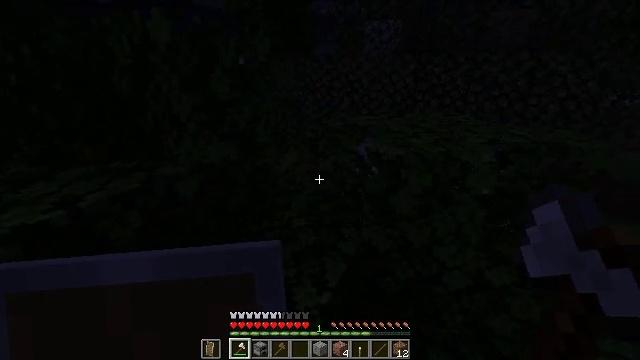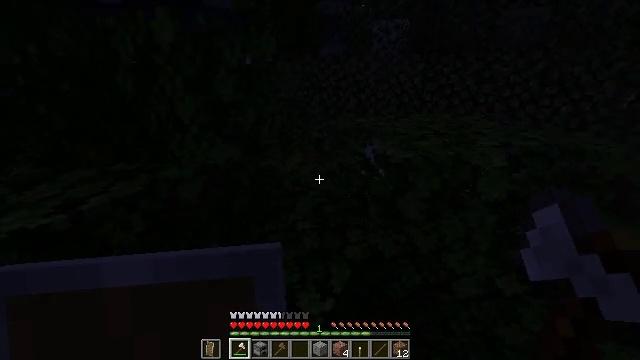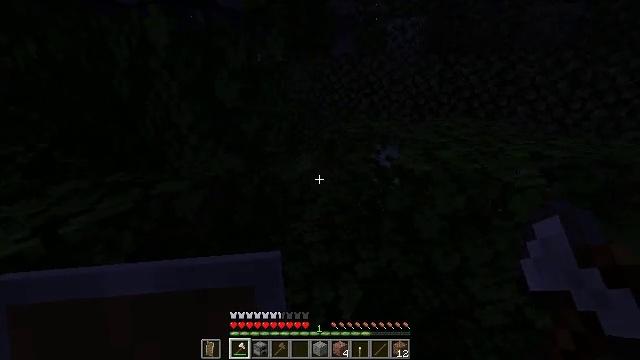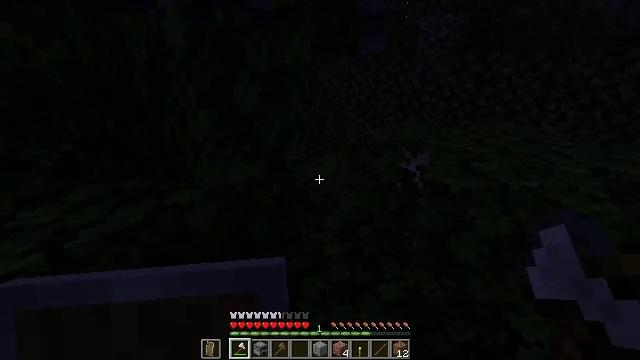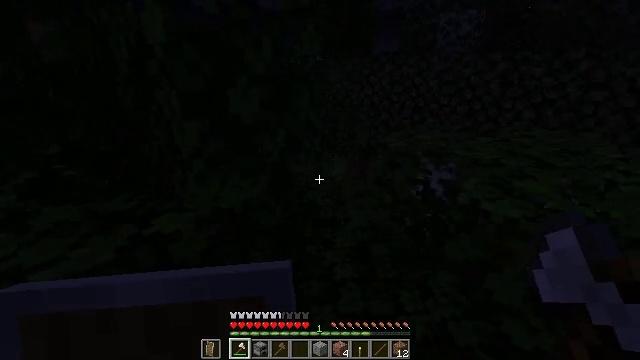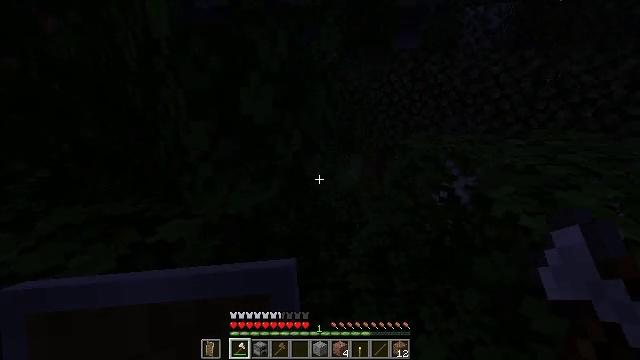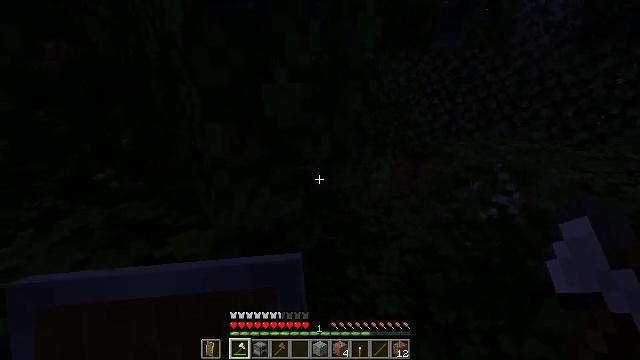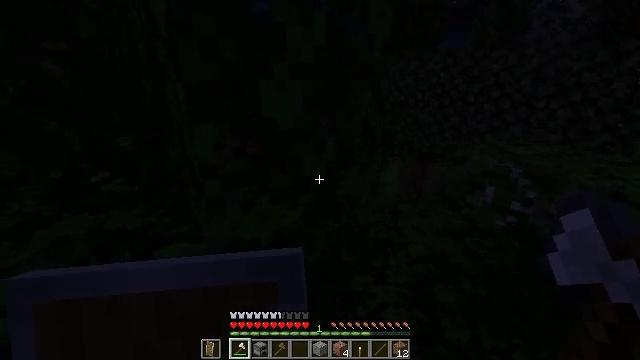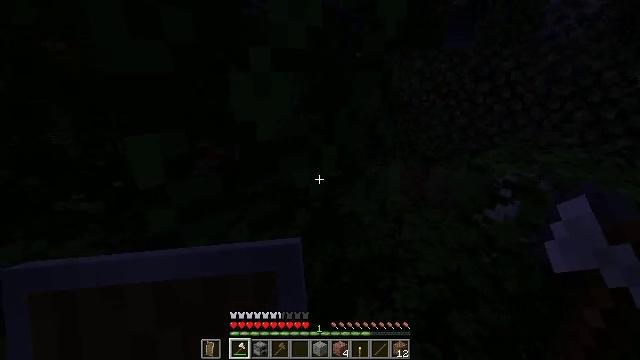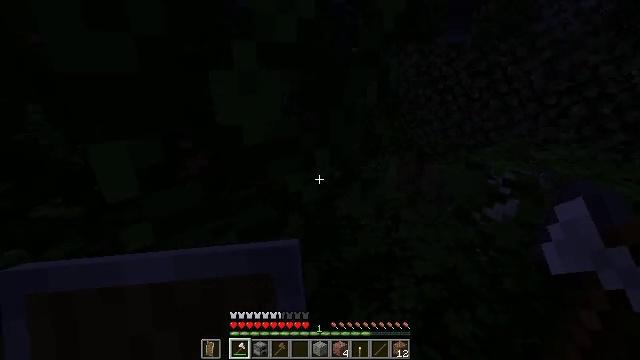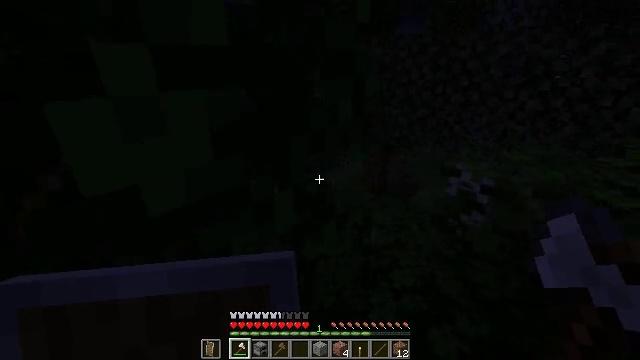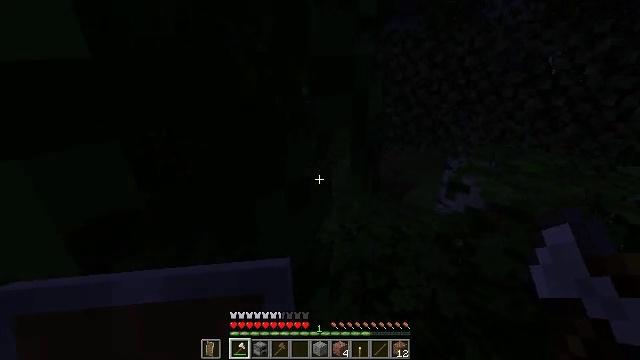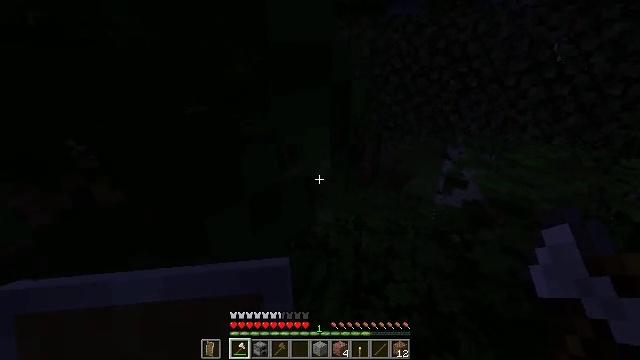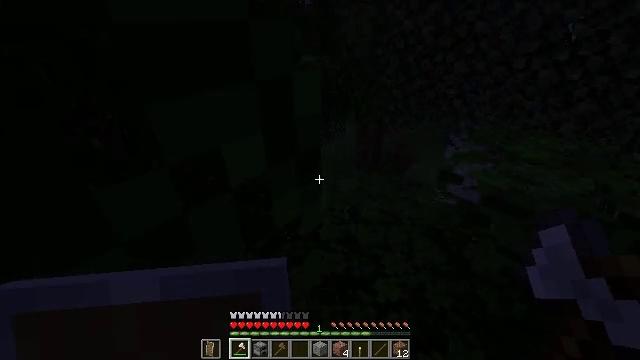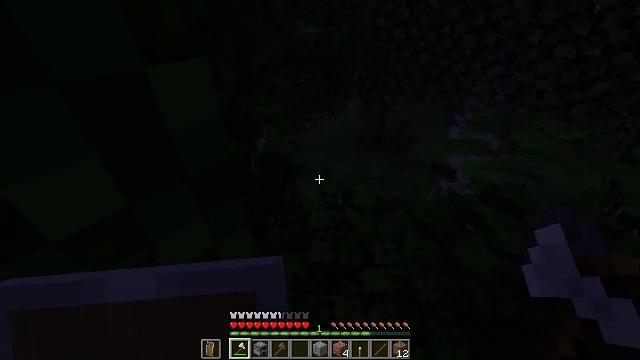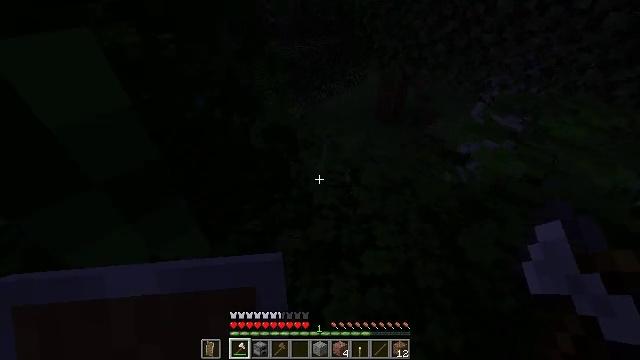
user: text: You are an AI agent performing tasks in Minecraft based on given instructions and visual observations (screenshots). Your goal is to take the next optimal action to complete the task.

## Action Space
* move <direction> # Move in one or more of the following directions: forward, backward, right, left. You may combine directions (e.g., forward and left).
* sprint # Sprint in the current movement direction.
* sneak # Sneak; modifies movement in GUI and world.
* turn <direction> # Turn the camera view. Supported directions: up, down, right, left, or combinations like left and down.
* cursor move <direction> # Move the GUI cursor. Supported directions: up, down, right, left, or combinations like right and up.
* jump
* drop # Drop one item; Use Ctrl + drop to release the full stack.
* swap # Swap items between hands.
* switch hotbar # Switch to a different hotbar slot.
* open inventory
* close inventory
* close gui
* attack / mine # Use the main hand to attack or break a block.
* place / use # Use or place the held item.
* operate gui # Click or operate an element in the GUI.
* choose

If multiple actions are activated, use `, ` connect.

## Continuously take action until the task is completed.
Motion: motion action
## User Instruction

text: Catch and kill the tropical fish.
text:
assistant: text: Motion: move forward, turn left
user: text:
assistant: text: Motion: move forward, turn left
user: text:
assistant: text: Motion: move forward, turn left
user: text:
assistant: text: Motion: move forward, turn left
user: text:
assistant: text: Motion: move forward, turn left
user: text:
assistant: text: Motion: move forward, turn left
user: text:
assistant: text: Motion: move forward, turn left
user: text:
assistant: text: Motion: no_op
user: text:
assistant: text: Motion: move forward, turn right and down
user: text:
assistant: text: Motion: move forward, turn right and down
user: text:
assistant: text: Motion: move forward, turn right
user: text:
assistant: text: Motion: move forward, turn down
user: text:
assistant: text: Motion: move forward, turn down
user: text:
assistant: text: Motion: move forward, turn left and down
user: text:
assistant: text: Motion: move forward, turn left and down
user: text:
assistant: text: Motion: move forward, turn left and down
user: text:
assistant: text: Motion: move forward, turn left and up
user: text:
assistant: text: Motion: move forward
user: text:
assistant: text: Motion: no_op
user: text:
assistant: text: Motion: no_op
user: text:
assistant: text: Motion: no_op
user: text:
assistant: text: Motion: turn left and up
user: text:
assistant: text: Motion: move forward, turn left and down
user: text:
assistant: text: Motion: move forward, turn down
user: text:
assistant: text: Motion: move forward, turn down
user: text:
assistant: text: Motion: move forward, turn down
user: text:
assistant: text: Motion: turn down
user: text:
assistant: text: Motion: turn right and down
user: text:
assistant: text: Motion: turn right and down
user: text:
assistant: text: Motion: turn right and down